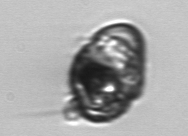
Label: Proterythropsis